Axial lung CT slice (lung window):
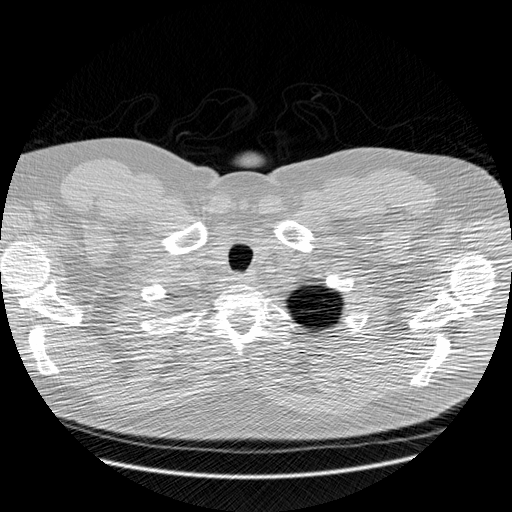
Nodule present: no